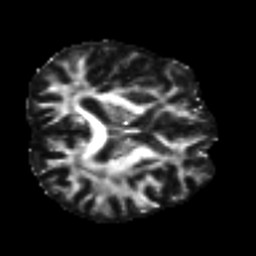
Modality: FA
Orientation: axial
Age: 45
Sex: male
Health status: ill
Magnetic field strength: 3 T
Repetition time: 9 s
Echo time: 0.093 s